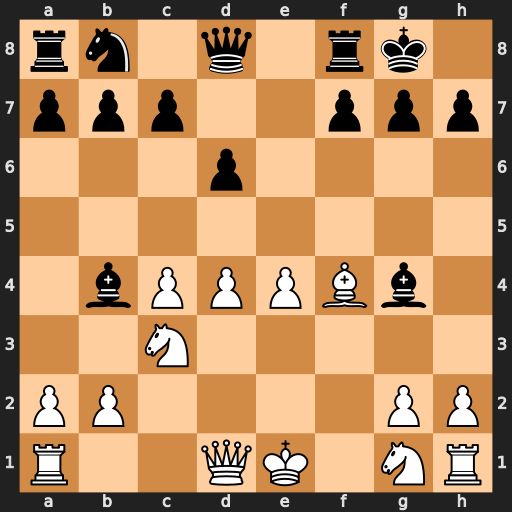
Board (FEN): rn1q1rk1/ppp2ppp/3p4/8/1bPPPBb1/2N5/PP4PP/R2QK1NR
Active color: w
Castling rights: KQ
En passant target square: -
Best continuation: Qxg4 Bxc3+ bxc3